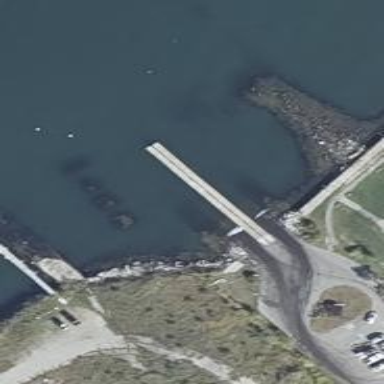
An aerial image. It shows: Slipway on leisure land.